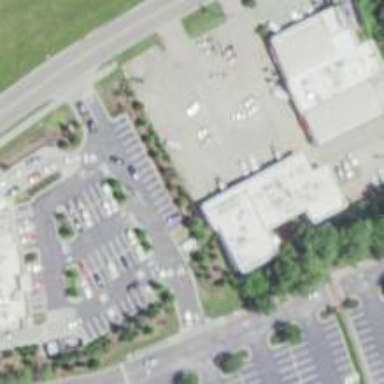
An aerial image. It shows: Supermarket.